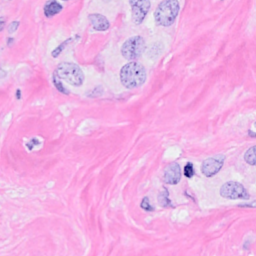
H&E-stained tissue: Breast